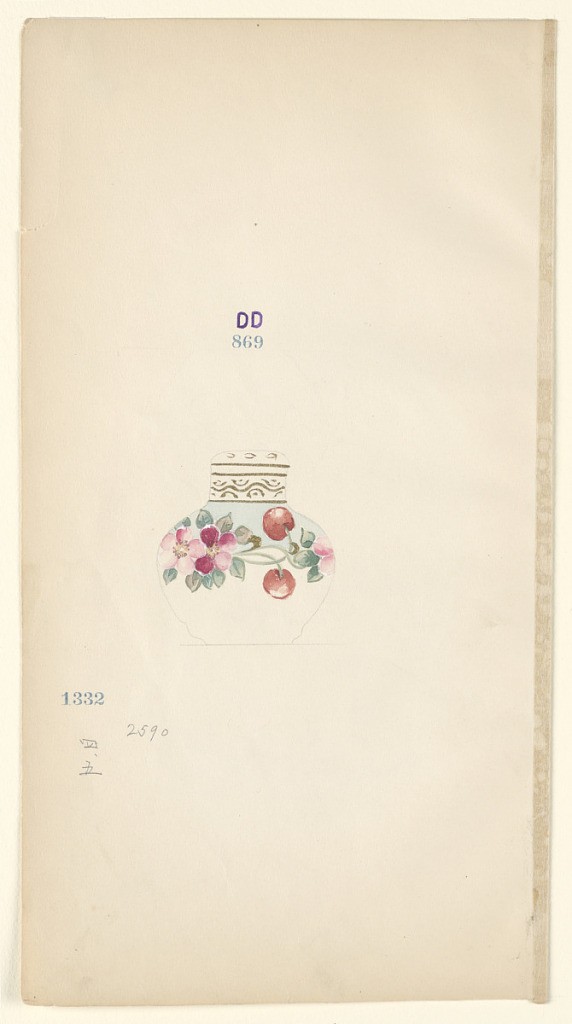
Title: Design for Lidded Jar
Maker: Noritake, Japan and New York, New York, USA
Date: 1880–1910
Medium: Brush and watercolor, gold gouache, graphite on cream paper
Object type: Drawing
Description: Lidded bulbous jar decorated with two red cherries and three pink cherry blossoms and green vines and leaves. Neck and lid have gold wavy lines.